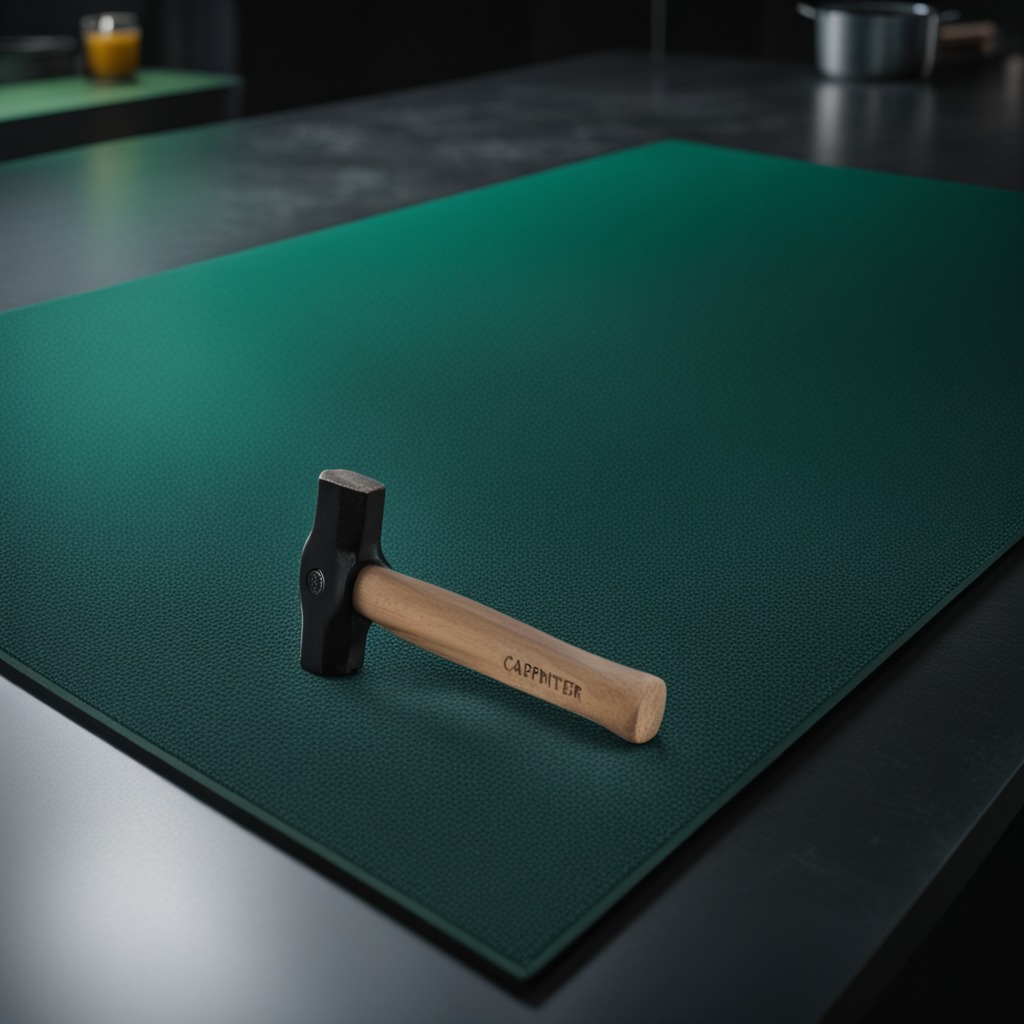
A hammer lies on a green rubber mat on a clean granite tabletop inside a workshop at night.